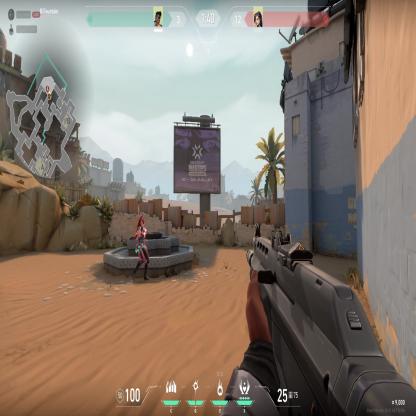
Label: enemy